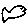
Label: fish